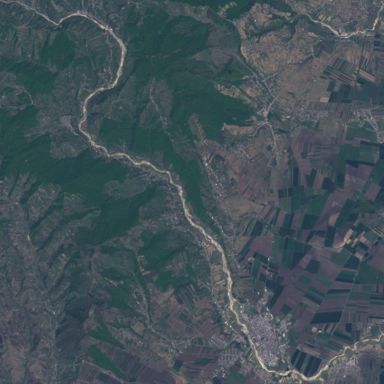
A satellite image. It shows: River flowing through riverbank area.